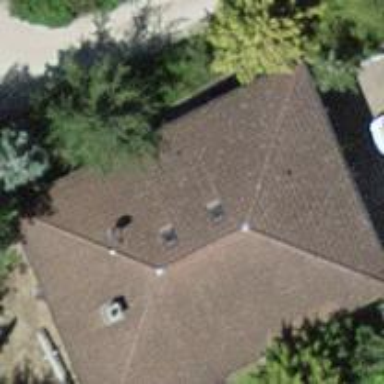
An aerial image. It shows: Building with tile roof.